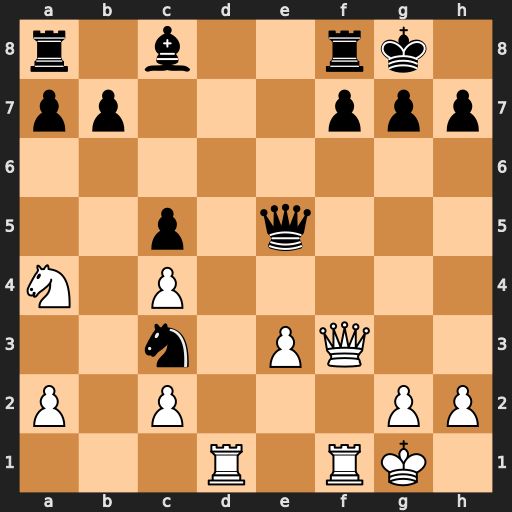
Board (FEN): r1b2rk1/pp3ppp/8/2p1q3/N1P5/2n1PQ2/P1P3PP/3R1RK1
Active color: w
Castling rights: -
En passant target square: -
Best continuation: Qxf7+ Rxf7 Rd8+ Qe8 Rxe8+ Rf8 Rfxf8#